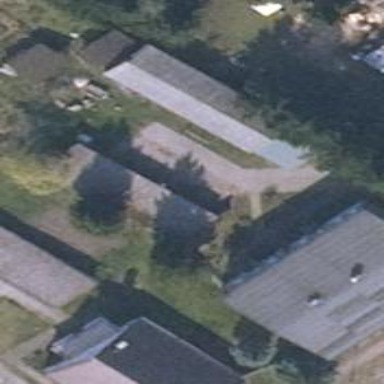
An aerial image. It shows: Group of garages.